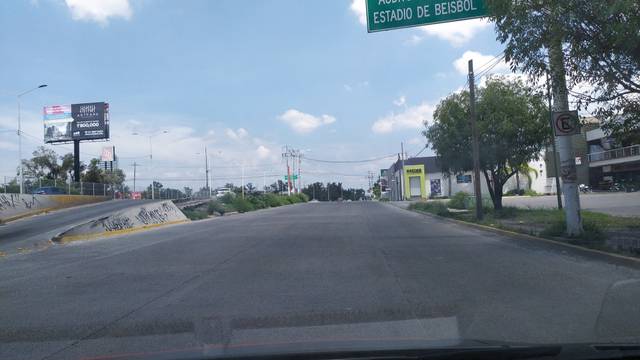
Region: Mexico
Coordinates: 20.74, -103.389